Question: I have a 'LinearLayout' that contains a lot of 'TextViews' and 'ImageButtons', I want to align some of these elements to right, i had a look at <URL> but i can't use their tips as i can't change the 'orientation' and can't make 'android.gravity:right' as i don't want to align all the elements to right, also i can't use nested layouts or but the desired elements into 'RelativeLayout' because that shifts the rest of elements to the left and i want them at the center.
'''
<LinearLayout
android:layout_width="fill_parent"
android:layout_height="0dp"
android:layout_weight="0.15"
android:layout_marginTop="10dp"
android:layout_gravity="center"
android:gravity="center"
android:background="@drawable/media_mediabar"
android:orientation="horizontal" >
<ImageButton
android:id="@+id/move_backward"
android:layout_width="wrap_content"
android:layout_height="wrap_content"
android:layout_gravity="center"
android:adjustViewBounds="true"
android:background="@android:color/transparent"
android:clickable="true"
android:scaleType="centerInside"
android:src="@drawable/media_button_rewind"
android:layout_marginLeft="7dp"
android:layout_marginRight="7dp"
android:tag="released"/>
<ImageButton
android:id="@+id/rmeote_mines"
android:layout_width="wrap_content"
android:layout_height="wrap_content"
android:layout_gravity="center"
android:adjustViewBounds="true"
android:background="@android:color/transparent"
android:clickable="true"
android:scaleType="centerInside"
android:src="@drawable/remote_minus" />
<TextView
android:id="@+id/remote_plus_minus"
android:text="0"
android:layout_width="wrap_content"
android:layout_height="wrap_content"
android:textColor="@android:color/white"
android:layout_gravity="center"
android:layout_marginTop="15dp"
android:layout_marginBottom="15dp" />
.
.
.<!.. some other elements ..!>
</LinearLayout>
'''

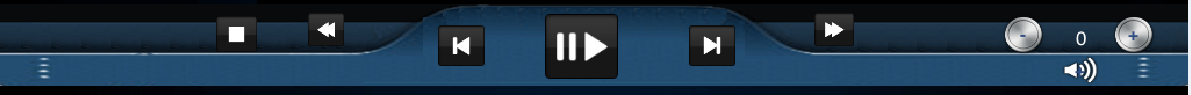
Answer: The simplest solution would be using empty views with weights as separators.
'''
<LinearLayout android:layout_width="match_parent"
android:layout_height="wrap_content"
android:orientation="horizontal">
<!-- Left button -->
<Button ...
... />
<View android:layout_width="0dp"
android:layout_height="match_parent"
android:layout_weight="1" />
<!-- Middle button -->
<Button ...
... />
<View android:layout_width="0dp"
android:layout_height="match_parent"
android:layout_weight="1" />
<!-- Right button -->
<Button ...
... />
</LinearLayout>
'''
The separator views can be made invisible as an optimization, because they don't draw anything and are used only for layout. You can tweak the actual 'layout_weight' values to get the desired layout. Starting from API level 14 you can use instances of <URL>.